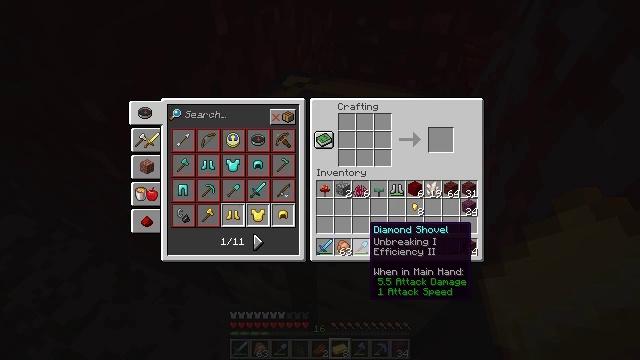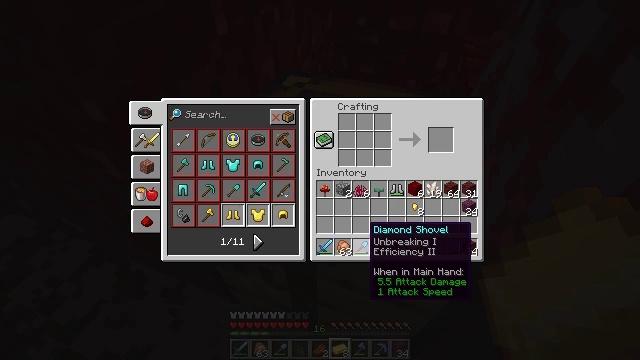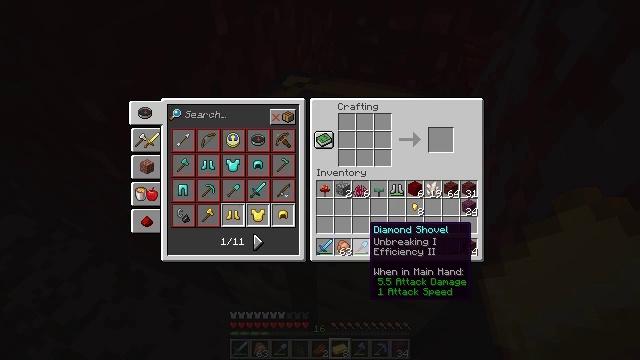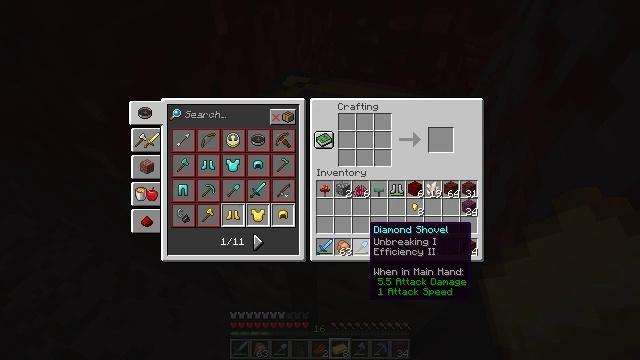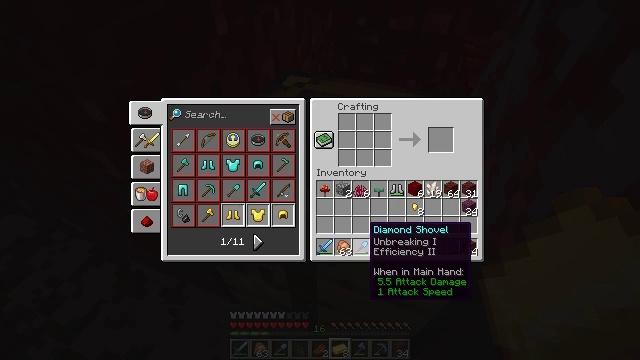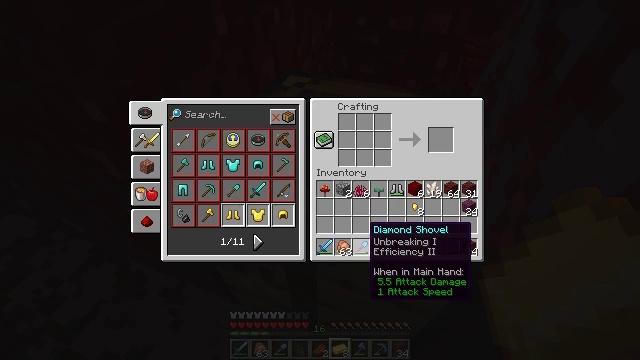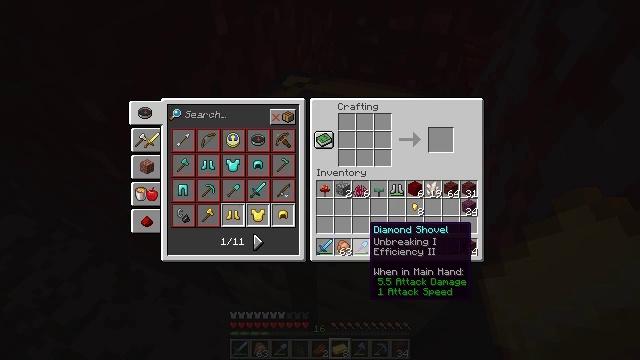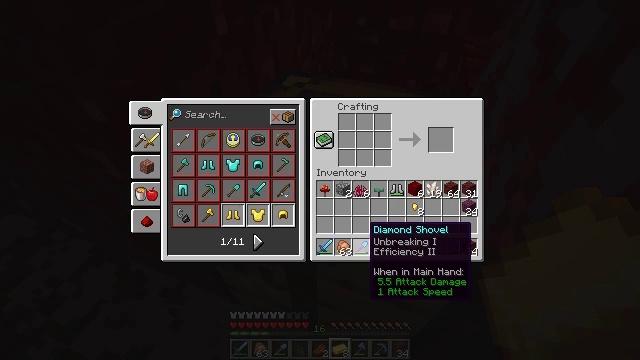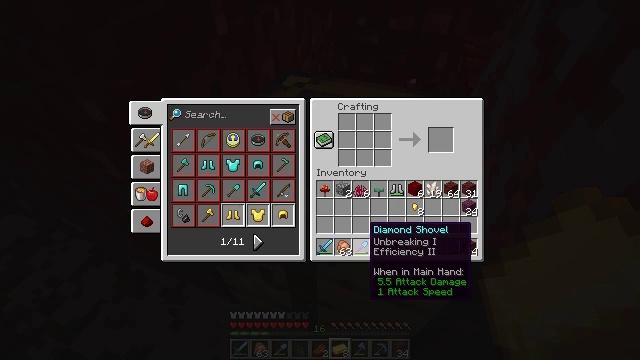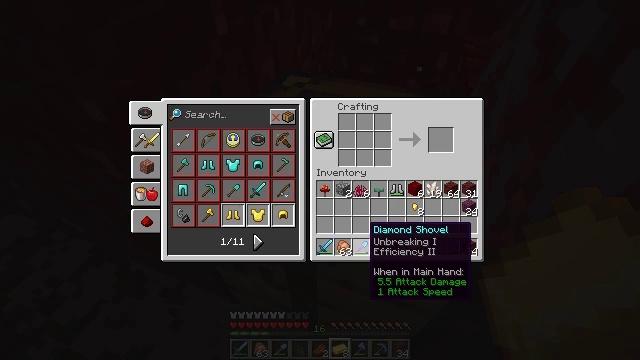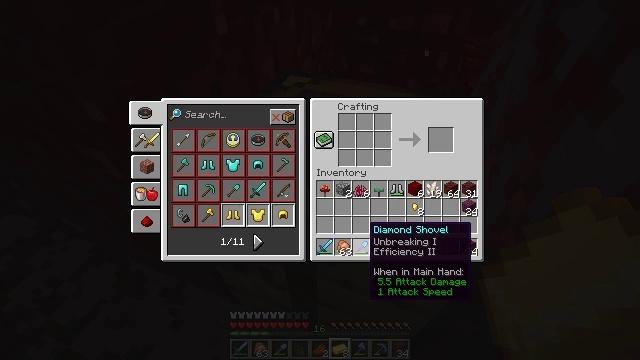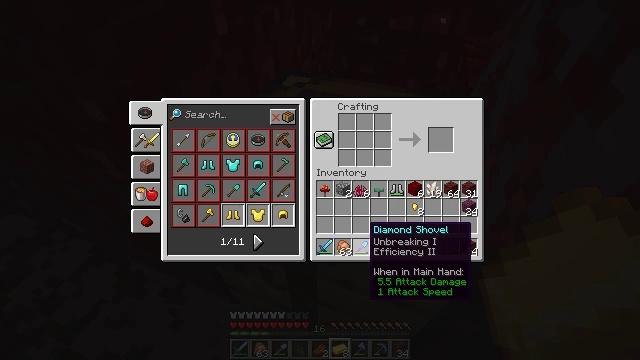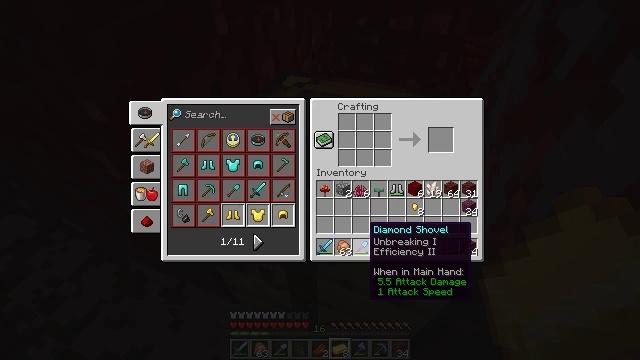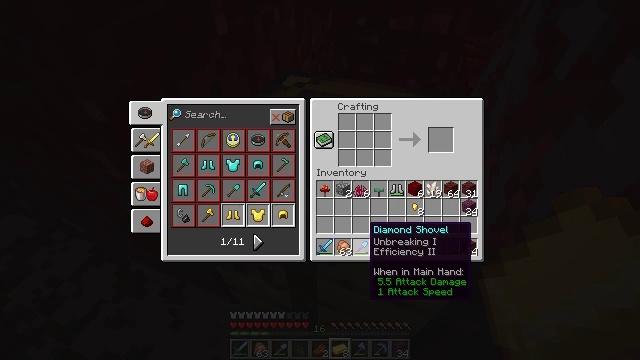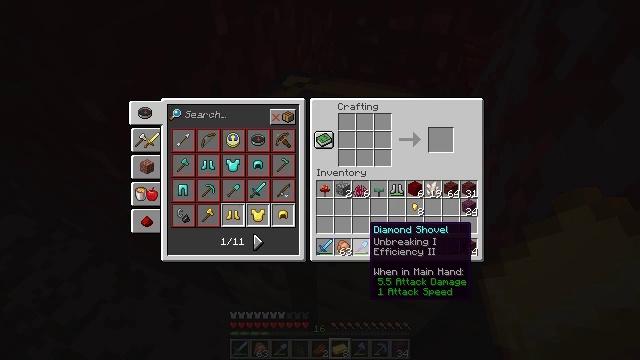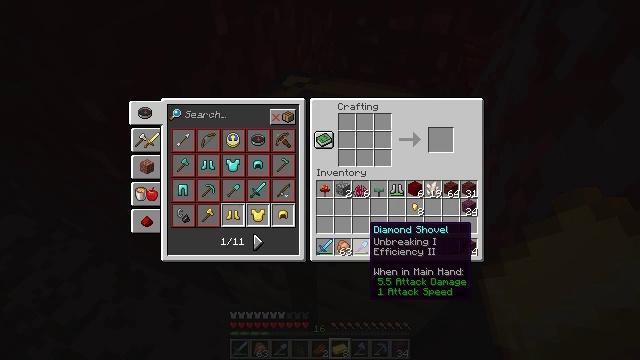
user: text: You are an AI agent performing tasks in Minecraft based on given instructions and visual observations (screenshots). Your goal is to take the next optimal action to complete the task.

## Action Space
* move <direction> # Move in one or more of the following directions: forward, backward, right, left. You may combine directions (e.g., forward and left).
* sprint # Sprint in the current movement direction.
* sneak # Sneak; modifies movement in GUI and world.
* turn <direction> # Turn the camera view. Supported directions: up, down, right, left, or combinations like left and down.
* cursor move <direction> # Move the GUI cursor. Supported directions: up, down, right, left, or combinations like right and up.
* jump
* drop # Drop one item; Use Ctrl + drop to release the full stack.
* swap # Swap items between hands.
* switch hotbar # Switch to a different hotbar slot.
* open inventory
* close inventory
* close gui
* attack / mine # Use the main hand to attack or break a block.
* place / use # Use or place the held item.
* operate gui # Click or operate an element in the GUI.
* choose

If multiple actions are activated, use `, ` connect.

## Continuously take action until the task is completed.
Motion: motion action
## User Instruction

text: Attack the nether wart block to break it.
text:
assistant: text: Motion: no_op
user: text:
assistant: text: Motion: no_op
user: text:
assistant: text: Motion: no_op
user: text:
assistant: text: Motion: no_op
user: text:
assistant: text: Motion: no_op
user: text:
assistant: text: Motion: no_op
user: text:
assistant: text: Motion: no_op
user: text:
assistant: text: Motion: no_op
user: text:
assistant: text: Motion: no_op
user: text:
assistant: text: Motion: no_op
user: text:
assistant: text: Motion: no_op
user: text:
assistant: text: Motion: no_op
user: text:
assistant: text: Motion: no_op
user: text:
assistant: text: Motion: no_op
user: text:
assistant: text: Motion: no_op
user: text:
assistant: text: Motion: no_op
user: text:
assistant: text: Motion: no_op
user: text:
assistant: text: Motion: no_op
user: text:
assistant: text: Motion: no_op
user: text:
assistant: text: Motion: no_op
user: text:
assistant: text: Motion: no_op
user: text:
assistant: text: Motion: no_op
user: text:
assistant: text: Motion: no_op
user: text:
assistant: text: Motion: no_op
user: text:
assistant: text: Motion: no_op
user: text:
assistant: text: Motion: no_op
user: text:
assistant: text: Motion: no_op
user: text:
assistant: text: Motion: no_op
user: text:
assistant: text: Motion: no_op
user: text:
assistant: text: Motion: no_op